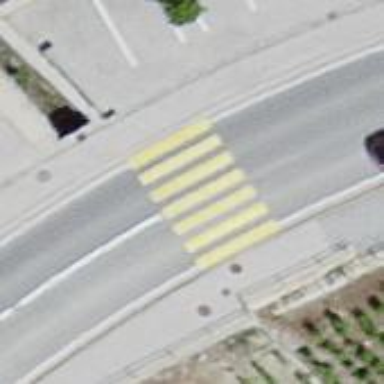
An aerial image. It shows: Zebra crossing on the road.